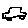
Label: car